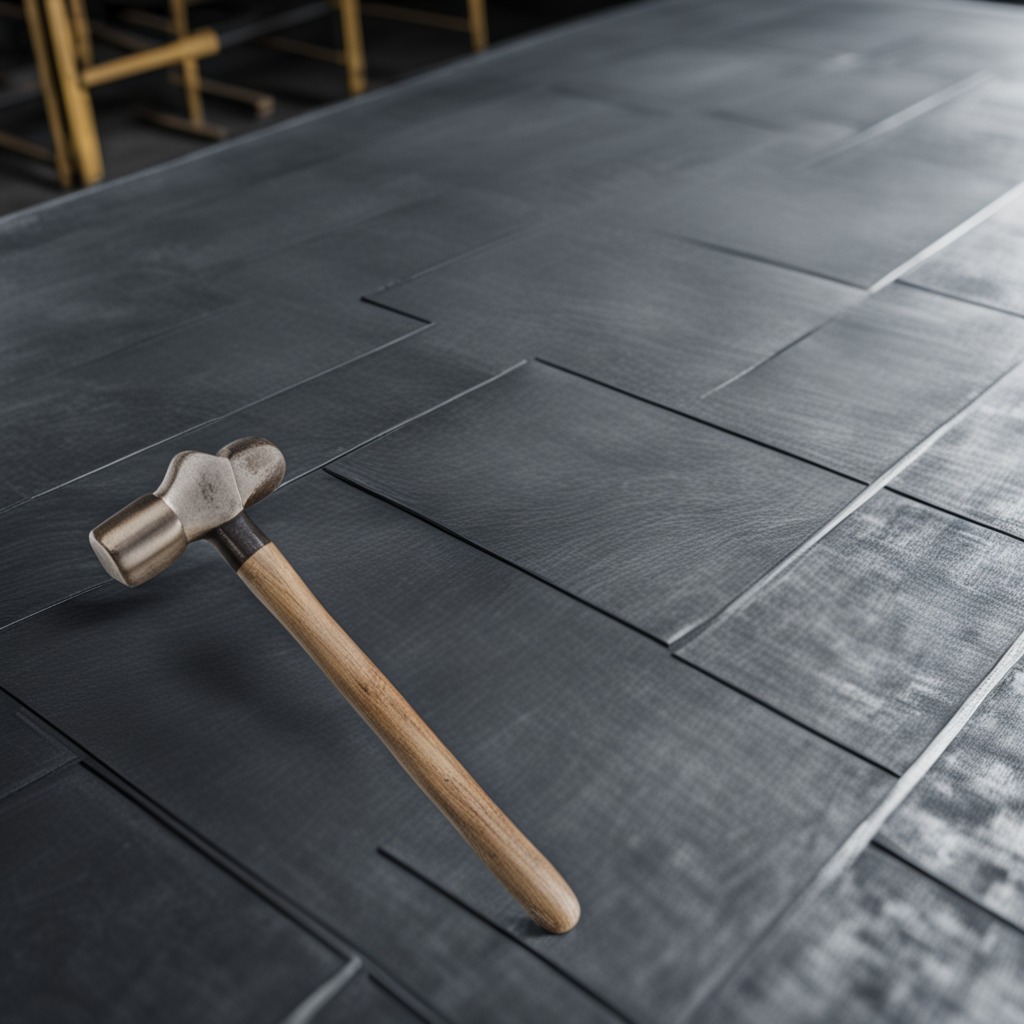
A hammer is lying on a cold steel table in a mining workshop.